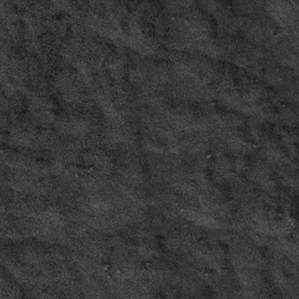
Label: frost